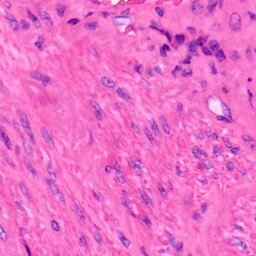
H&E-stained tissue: Lung